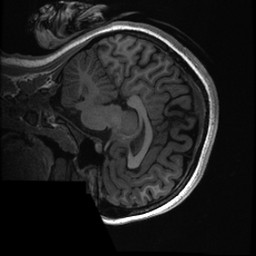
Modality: T1w
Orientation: sagittal
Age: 20
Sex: female